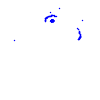
Particle: proton